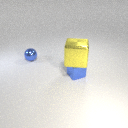
small blue metal sphere to the left of small blue metal cube